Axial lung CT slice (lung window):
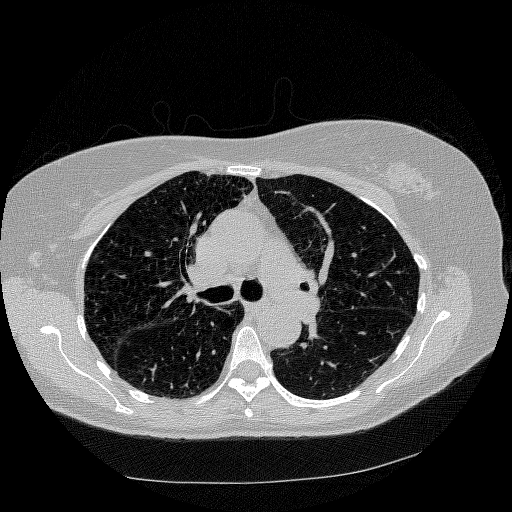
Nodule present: no